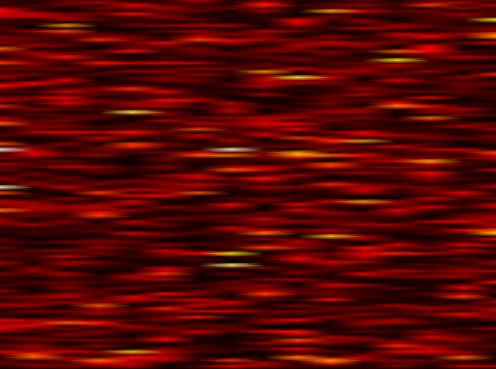
Label: WOLA